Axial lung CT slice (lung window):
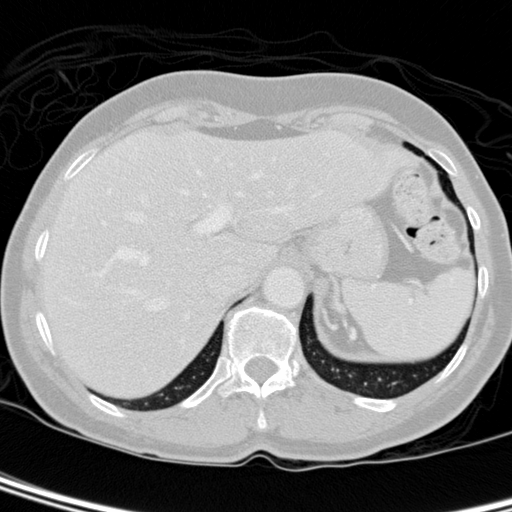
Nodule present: no